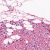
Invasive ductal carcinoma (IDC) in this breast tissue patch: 0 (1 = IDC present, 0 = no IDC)